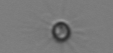
Label: Calciopappus